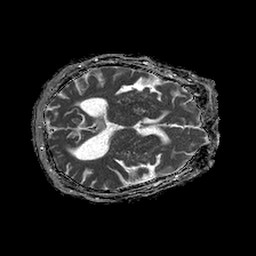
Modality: ADC
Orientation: axial
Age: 75
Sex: female
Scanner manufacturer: philips
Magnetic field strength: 1.5 T
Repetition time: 4.6 s
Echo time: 0.08631 s